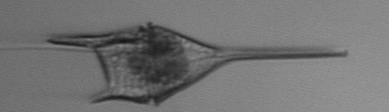
Label: Tripos_lineatus